Question: So I keep Receiving an error when I'm trying to use OAuth with Asana's API. The error I'm receiving is "Error no route found". What am I doing wrong? I know that the request is most likely correct, but I believe it returns a hashed URL and i'm supposed to unhash it. This is sample code I am using from a Facebook OAuth though, so perhaps the code is incorrect and facebook api specific.
Here is my code:
'''
$(function () {
checkHashLogin();
$('#signon').click(function () {
asanaLogin();
});
})
});
var appID = ****************;
function asanaLogin() {
var path = 'https://app.asana.com/-/oauth_authorize';
var queryParams = ['client_id=' + appID,
'redirect_uri=' + window.location,
'response_type=token'];
var query = queryParams.join('&');
var url = path + query;
window.location.replace(url);
}
function checkHashLogin() {
if (window.location.hash.length > 3) {
var hash = window.location.hash.substring(1);
if(hash.split('=')[0] == 'access_token')
{
var path = "https://app.asana.com/-/oauth_authorize";
var queryParams = [hash, 'callback=displayUser'];
var query = queryParams.join('&');
var url = path + query;
//use jsonp to call the graph
var script = document.createElement('script');
script.src = url;
document.body.appendChild(script);
}
}
}
function displayUser(user) {
setTimeout(function () { }, 1000);
if (user.id != null && user.id != "undefined") {
//Do Stuff
}
else {
alert('user error');
}
}
'''
Here is a photo of my app credentials. My redirect location is just local because I am not hosting it on a server yet.

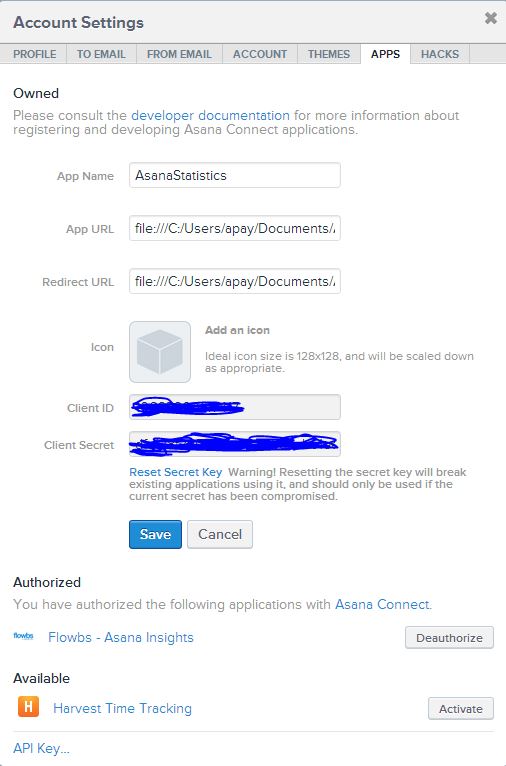
Answer: Looks like you're doing 'url = path + query' when you might need to do 'url = path + "?" + query' - the query string isn't separated, which means you end up requesting a path like 'https://app.asana.com/-/oauth_authorizeclientId=...' which isn't recognized: hence, "no route found".
Hope that helps!